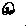
Label: car